Question: How do I remove 'Log in' or 'Log out' and 'Wordpress.org' from my META part of my wordpress blog. I use twenty eleven, if that is relevant. I've tried editing sidebar.php but seems nothing is being changed, I mean this part :

'''
<aside id="meta" class="widget">
<h3 class="widget-title"><?php _e( 'Meta', 'twentyeleven' ); ?></h3>
<ul>
<?php wp_register(); ?>
<li><?php wp_loginout(); ?></li>
<?php wp_meta(); ?>
</ul>
</aside>
'''
Tried removing '<?php wp_meta(); ?>' and/or '<li><?php wp_loginout(); ?></li>', nothing happens.
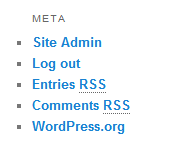
Answer: Since you asked for a PHP solution...
Put this at the top of 'sidebar.php':
'''
<?php
function _wpMeta($o){
$links = 'Log in|Logout|WordPress.org';
return preg_replace('#<li>.+?('.$links.').+?</li>#','',$o);
}
ob_start("_wpMeta");
?>
'''
And this at the bottom:
'''
<?php ob_end_flush(); ?>
'''